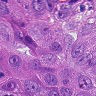
Metastatic tissue present: yes